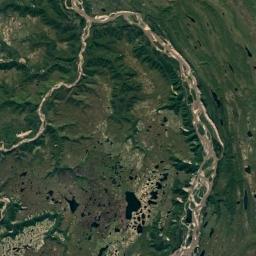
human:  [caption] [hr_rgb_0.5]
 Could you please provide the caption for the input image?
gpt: Seventy percent of the area on this mountain is covered by vegetation .

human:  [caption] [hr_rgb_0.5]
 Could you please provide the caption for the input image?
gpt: There are many roads of different lengths in the mountains .

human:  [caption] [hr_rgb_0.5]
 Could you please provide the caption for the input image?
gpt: The folded mountain has a series of rugged mountains and is covered with dense vegetation .

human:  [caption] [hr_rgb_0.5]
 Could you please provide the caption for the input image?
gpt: The mountain is full of green plants with lines of bare land .

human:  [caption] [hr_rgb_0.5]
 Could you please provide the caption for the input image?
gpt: There are some green land and lakes and a river on the mountain .